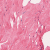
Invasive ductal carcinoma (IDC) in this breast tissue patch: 0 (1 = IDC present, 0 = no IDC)